Question: I want to check the internet connection through out my application in following manner:

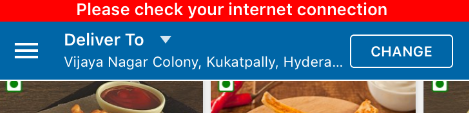
Answer: here is the exactly what you are looking for <URL>